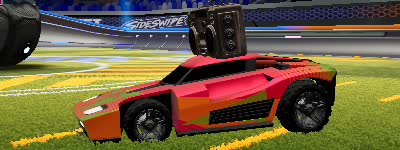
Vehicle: breakout